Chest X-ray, PA view. Patient: 57 years old, sex M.
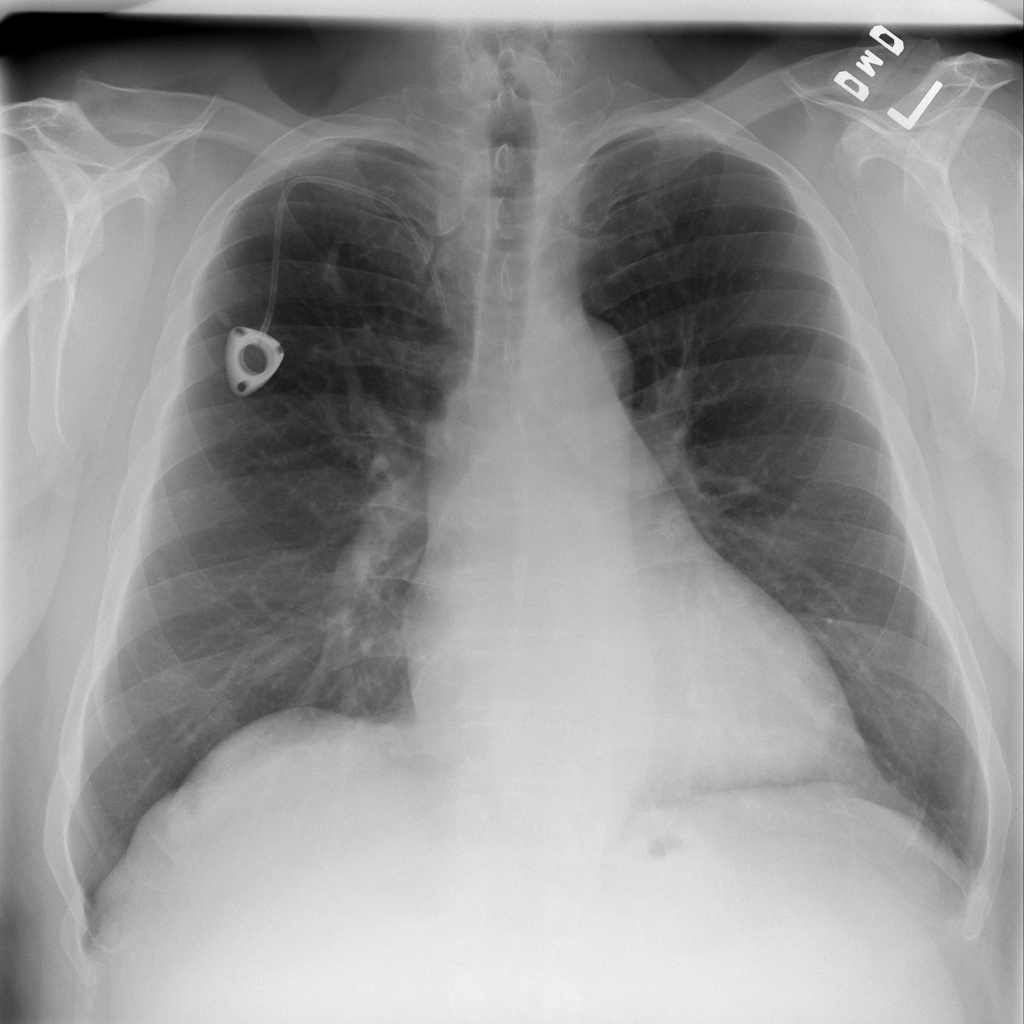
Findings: Nodule